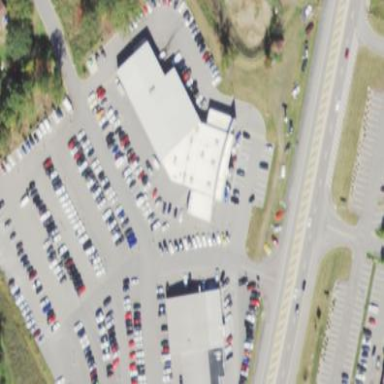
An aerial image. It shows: Building housing car shop.